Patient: sex F, age 78
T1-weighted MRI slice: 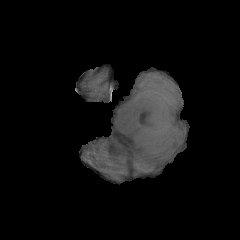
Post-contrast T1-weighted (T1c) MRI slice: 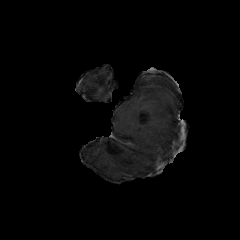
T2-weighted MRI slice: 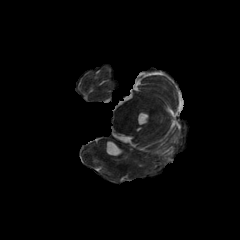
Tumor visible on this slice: no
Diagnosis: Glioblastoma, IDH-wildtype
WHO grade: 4